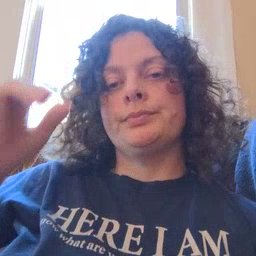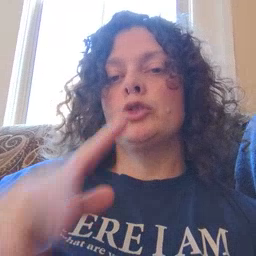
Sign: horse